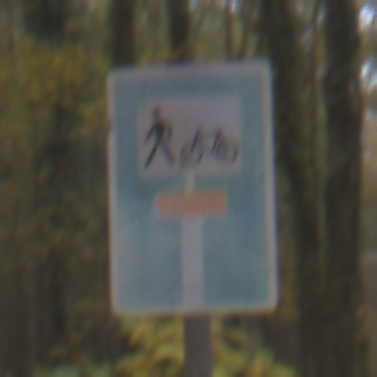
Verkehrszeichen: SackgasseRadverkehrFussgaengerDurchlaessig
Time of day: MorningAfternoon
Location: Outdoor (Nature)
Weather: Overcast
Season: Autumn
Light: Natural